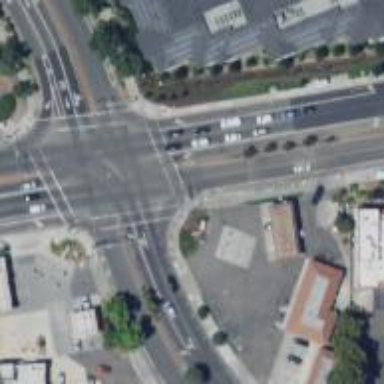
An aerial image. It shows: Marked road crossing.